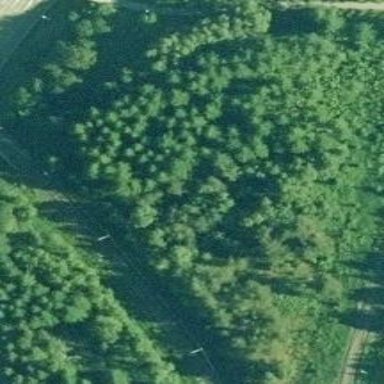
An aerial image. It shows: Mixed leaf-type forest area.